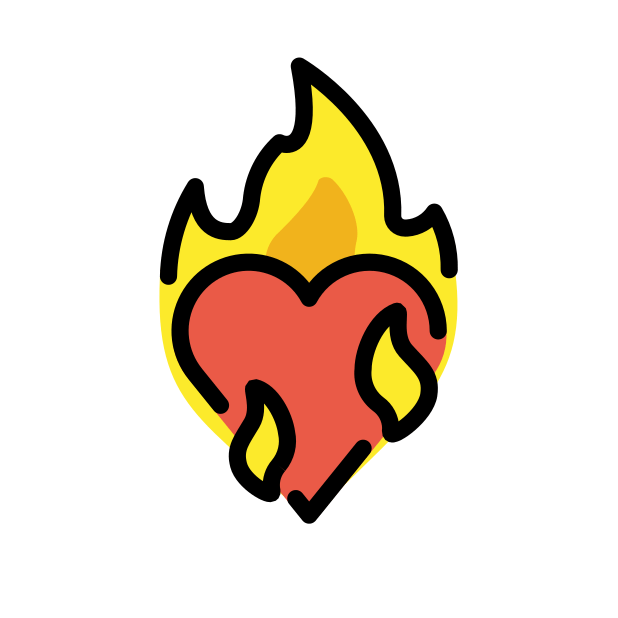
heart on fire